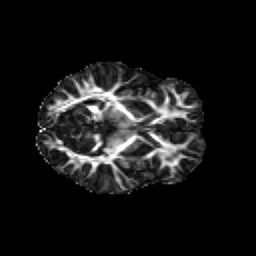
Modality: FA
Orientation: axial
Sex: female
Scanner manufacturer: siemens
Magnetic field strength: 3 T
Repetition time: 5 s
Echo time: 0.071 s